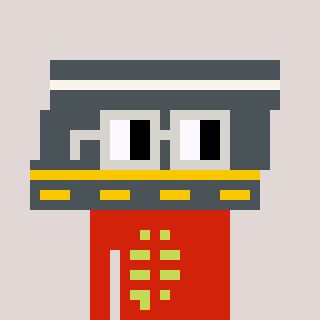
a pixel art character with square light gray glasses, a road-shaped head and a red-colored body on a warm background